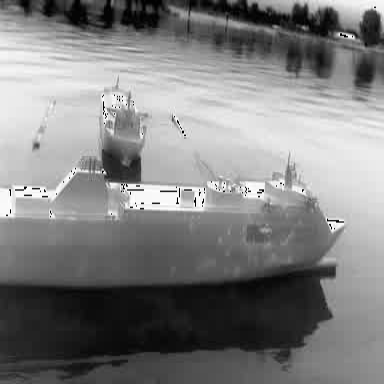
There are two objects shown in the infrared image, including a liner, and a container_ship.